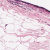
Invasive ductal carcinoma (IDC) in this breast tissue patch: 0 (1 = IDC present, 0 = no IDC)